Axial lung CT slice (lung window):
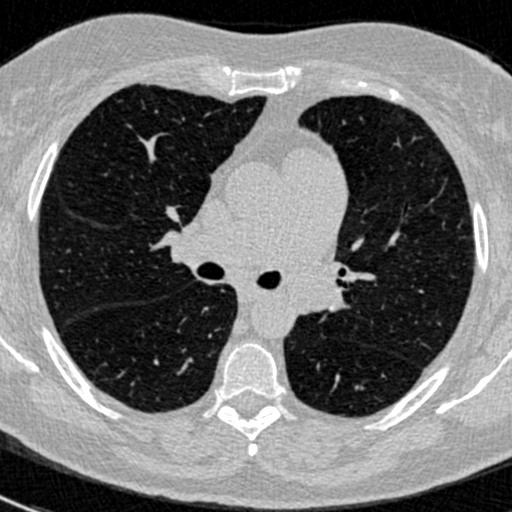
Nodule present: no